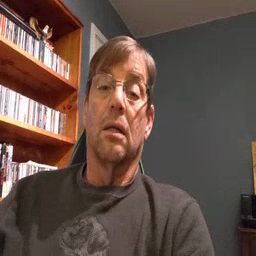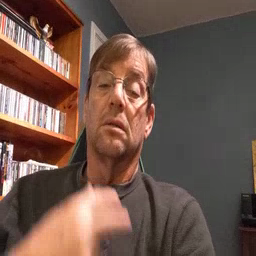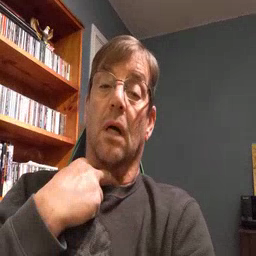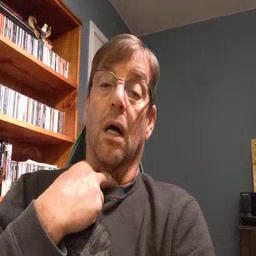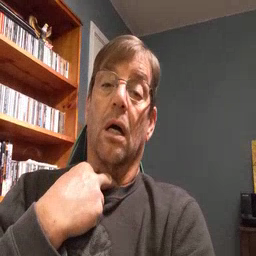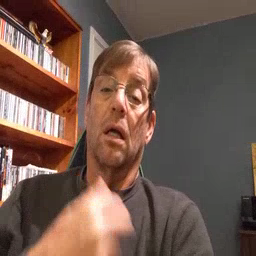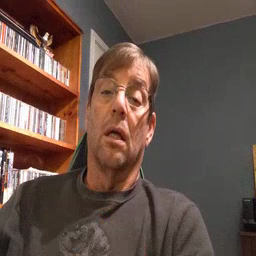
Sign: stuck